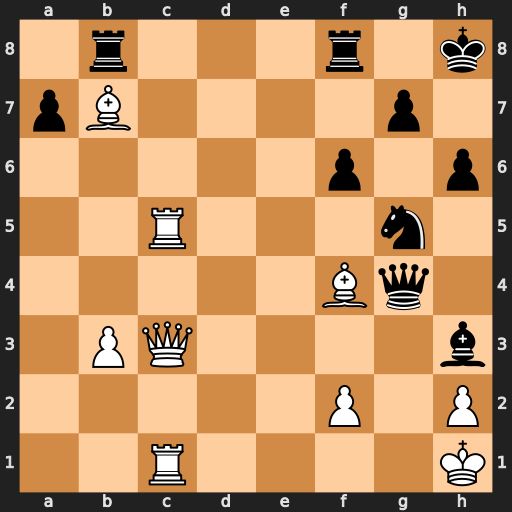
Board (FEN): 1r3r1k/pB4p1/5p1p/2R3n1/5Bq1/1PQ4b/5P1P/2R4K
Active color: w
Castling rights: -
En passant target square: -
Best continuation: Bxb8 Ne4 Bxe4 Qxe4+ f3 Qe2 Rg1